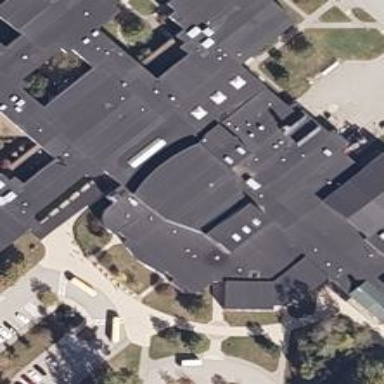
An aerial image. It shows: School building.